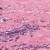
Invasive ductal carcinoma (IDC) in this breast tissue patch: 1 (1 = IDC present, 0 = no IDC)